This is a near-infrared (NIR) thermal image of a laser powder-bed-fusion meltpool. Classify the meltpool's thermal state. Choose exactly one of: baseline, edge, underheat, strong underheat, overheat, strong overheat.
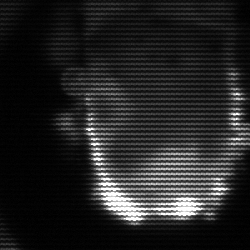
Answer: baseline